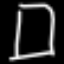
Label: square